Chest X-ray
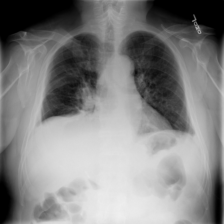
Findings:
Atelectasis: positive
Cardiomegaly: negative
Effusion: negative
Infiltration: positive
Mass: negative
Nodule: negative
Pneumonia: negative
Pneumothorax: negative
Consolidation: negative
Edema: negative
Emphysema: negative
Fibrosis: negative
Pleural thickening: negative
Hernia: negative